Question: Count the number of objects in the diagram.
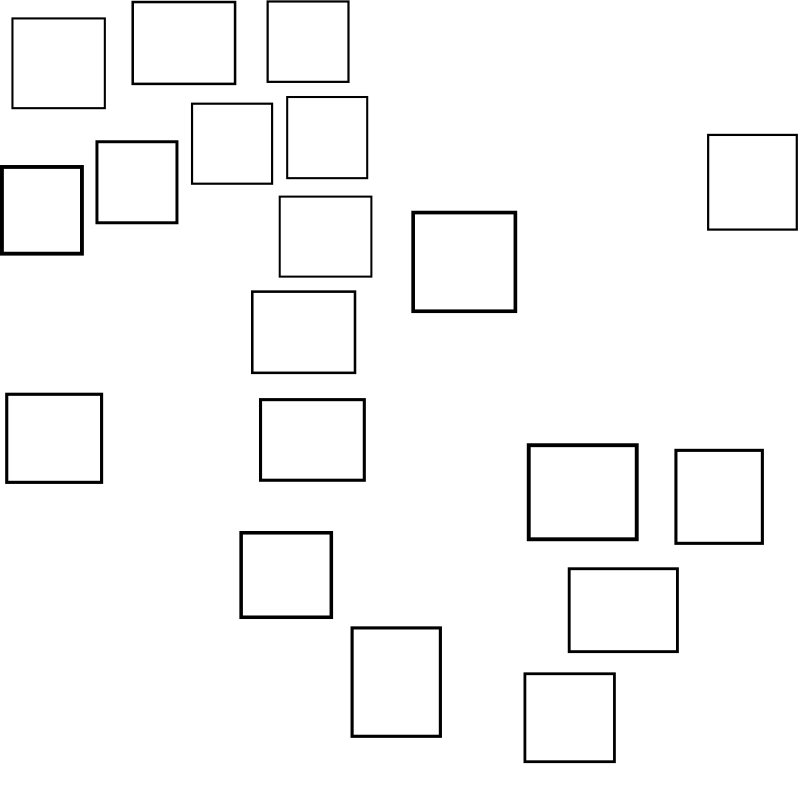
Answer: 19